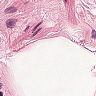
Metastatic tissue present: no